Question: I can download things from my controlled server in one way - by passing the document ID into a link like so :
'''
https://website/deployLink/442/document/download/$NUMBER
'''
If I navigate to this in my browser, it downloads the file with ID '$NUMBER'.
The problem is, I have 9,000 files on my server, which is SSL encrypted and usually requires signing in with a username/password on a dialog box popup which appears on the web-page.
I posted a similar thread to this already, where I downloaded the files via WGET. Now I would like to try and use Python, and I'd like to provide the username/password and get through the SSL encryption.
Here is my attempt to grab one file, which results in a 401 error. Full stacktrace below.
'''
import urllib2
import ctypes
from HTMLParser import HTMLParser
# create a password manager
password_mgr = urllib2.HTTPPasswordMgrWithDefaultRealm()
# Add the username and password.
top_level_url = "https://website.com/home.html"
password_mgr.add_password(None, top_level_url, "admin", "password")
handler = urllib2.HTTPBasicAuthHandler(password_mgr)
# create "opener" (OpenerDirector instance)
opener = urllib2.build_opener(handler)
# Install the opener.
# Now all calls to urllib2.urlopen use our opener.
urllib2.install_opener(opener)
# Grab website
response = urllib2.urlopen('https://website/deployLink/442/document/download/1')
html = response.read()
class MyHTMLParser(HTMLParser):
url=''https://website/deployLink/442/document/download/1')'
# Save the file
webpage = urllib2.urlopen(url)
with open('Test.doc','wb') as localFile:
localFile.write(webpage.read())
'''
What have I done incorrectly here? Is what I am attempting possible?
'''
C:\Python27\python.exe C:/Users/ADMIN/PycharmProjects/GetFile.py
Traceback (most recent call last):
File "C:/Users/ADMIN/PycharmProjects/GetFile.py", line 22, in <module>
response = urllib2.urlopen('https://website/deployLink/442/document/download/1')
File "C:\Python27\lib\urllib2.py", line 154, in urlopen
return opener.open(url, data, timeout)
File "C:\Python27\lib\urllib2.py", line 437, in open
response = meth(req, response)
File "C:\Python27\lib\urllib2.py", line 550, in http_response
'http', request, response, code, msg, hdrs)
File "C:\Python27\lib\urllib2.py", line 475, in error
return self._call_chain(*args)
File "C:\Python27\lib\urllib2.py", line 409, in _call_chain
result = func(*args)
File "C:\Python27\lib\urllib2.py", line 558, in http_error_default
raise HTTPError(req.get_full_url(), code, msg, hdrs, fp)
urllib2.HTTPError: HTTP Error 401: Processed
Process finished with exit code 1
'''
Here's my authent page with some info removed for privacy :

Authent url ends in ':443'.
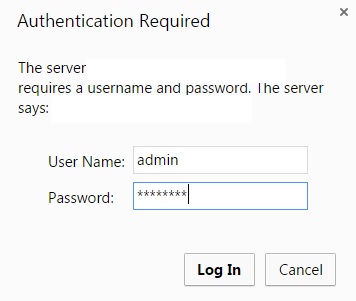
Answer: Assuming your code above is accurate, then I think your problem is related to the URIs in your add_password method. You have this when setting up the username/password:
'''
# Add the username and password.
top_level_url = "https://website.com/home.html"
password_mgr.add_password(None, top_level_url, "admin", "password")
handler = urllib2.HTTPBasicAuthHandler(password_mgr)
'''
And then your subsequent request goes to this URI:
'''
# Grab website
response = urllib2.urlopen('https://website/deployLink/442/document/download/1')
'''
(I'm assuming they've been "scrubbed" incorrectly, and they should be the same, and just move on. See: "website" vs. "website.com")
The second URI is not a child of the first URI based on their respective path portions. The URI path '/deployLink/442/document/download/1' is not a child of '/home.html'. From the perspective of the library, you'd have <URL> for the second URI.